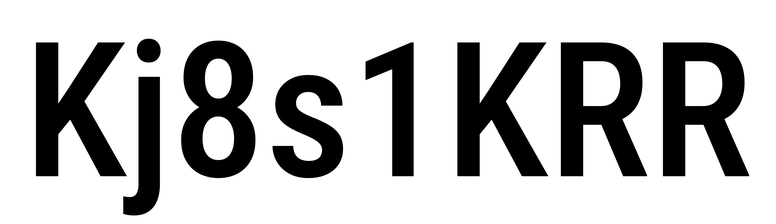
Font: Roboto_Condensed_Medium